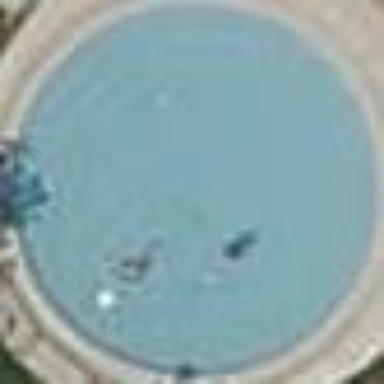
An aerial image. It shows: Swimming pool located in leisure land.